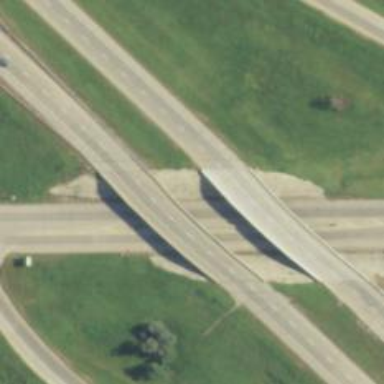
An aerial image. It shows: Motorway bridge.